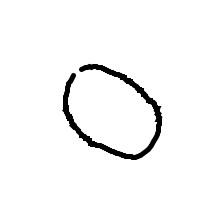
Shape: circle